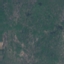
Land use / land cover class: HerbaceousVegetation